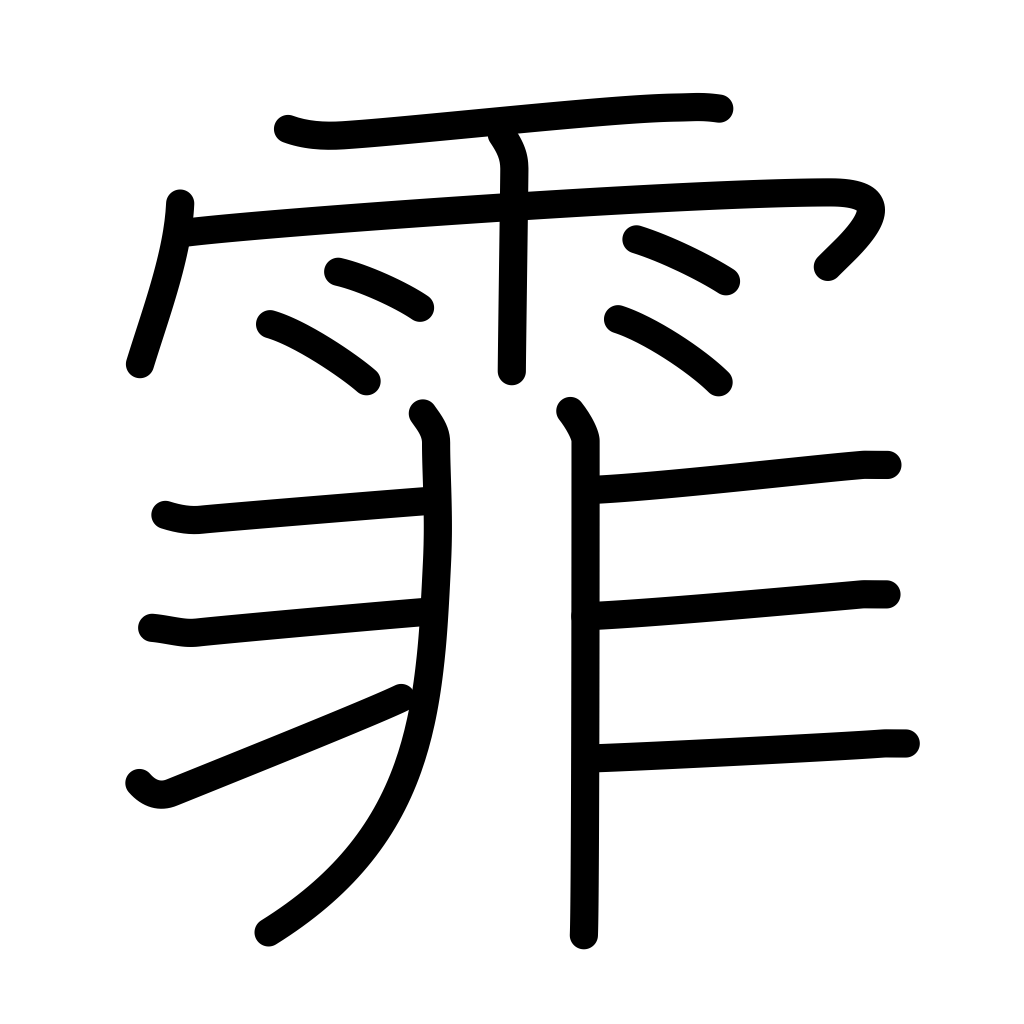
Meaning: falling rain or snow